Question:
I have <URL>, with a link to their individual profile web page. For the most of the users I have a foto in my database, which I'd love to display at the top page, but I don't know how to resize their fotos.
I.e. a user might have a 160x100 picture or a 20x40 picture, but on my top page I want the fotos to fit inside a rectangle.
And I can't just write because the images will appear distorted then (i.e. ratio won't be preserved).
Is there a way in HTML, CSS or jQuery to scale an image, but keep its ratio?
(And I don't want to download each image by a Perl/PHP-script, then run ImageMagick or anything similar - this is too heavy)
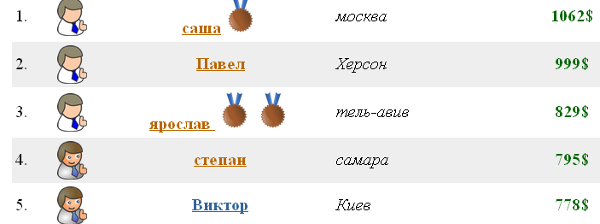
Answer: '''
<img id="fixMe" src="something.jpg" />
jQuery(function(){
var elm=jQuery('#fixMe');
var allowedHeight=40;
var allowedWidth=60;
var ratio= allowedHeight/allowedWidth;
var width=elm.width();
var height=elm.height();
if(width>height)
{
elm.width(allowedWidth);
elm.Height(width*(allowedHeight/allowedWidth));
}
else
{
elm.height(allowedHeight);
elm.width(height*(allowedWidth/allowedHeight));
}
});
'''